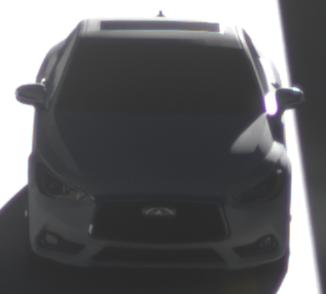
Make: Infiniti
Model: Q60 2.0t
Detailed model: Q60 (V37)
Model produced from: 2016/10
Model produced until: 2018/08
Doors: 2
Color: white
Road condition: dry road
Daytime: morning or afternoon
Contrast: high contrast